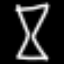
Label: hourglass